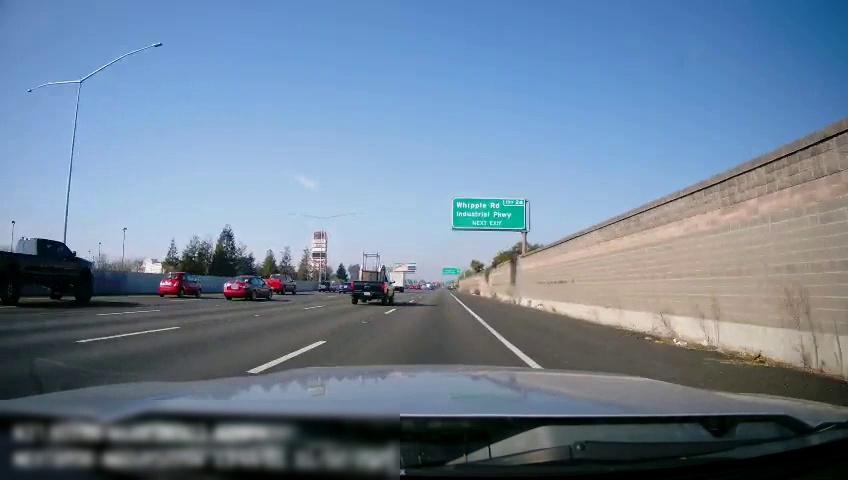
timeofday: Day
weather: Sunny
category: Drivable Space
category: Vehicles | Car
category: Vehicles | Truck
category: Vehicles | Truck
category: Vehicles | Truck
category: Vehicles | Car
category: Vehicles | Truck
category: Vehicles | Car
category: Vehicles | Car
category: Lanes | Alternate Lane
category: Lanes | Current Lane
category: Lanes | Alternate Lane
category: Lanes | Alternate Lane
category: Lanes | Alternate Lane
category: Traffic | Signs
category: Traffic | Signs